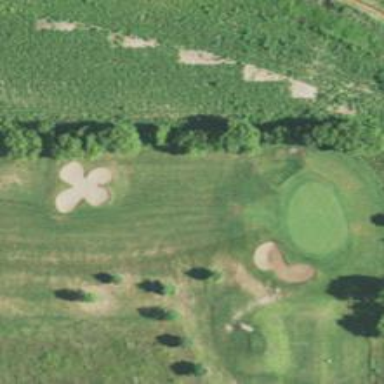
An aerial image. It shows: Golf hole.